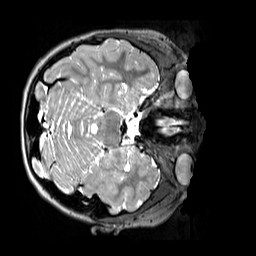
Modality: T2w
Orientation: axial
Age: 12
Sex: female
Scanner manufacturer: siemens
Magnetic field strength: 3 T
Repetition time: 3.2 s
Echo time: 0.408 s